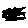
Label: hexagon